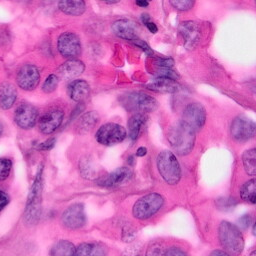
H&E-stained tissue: Pancreatic